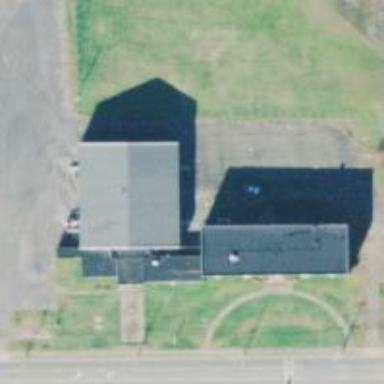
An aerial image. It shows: Historic school.